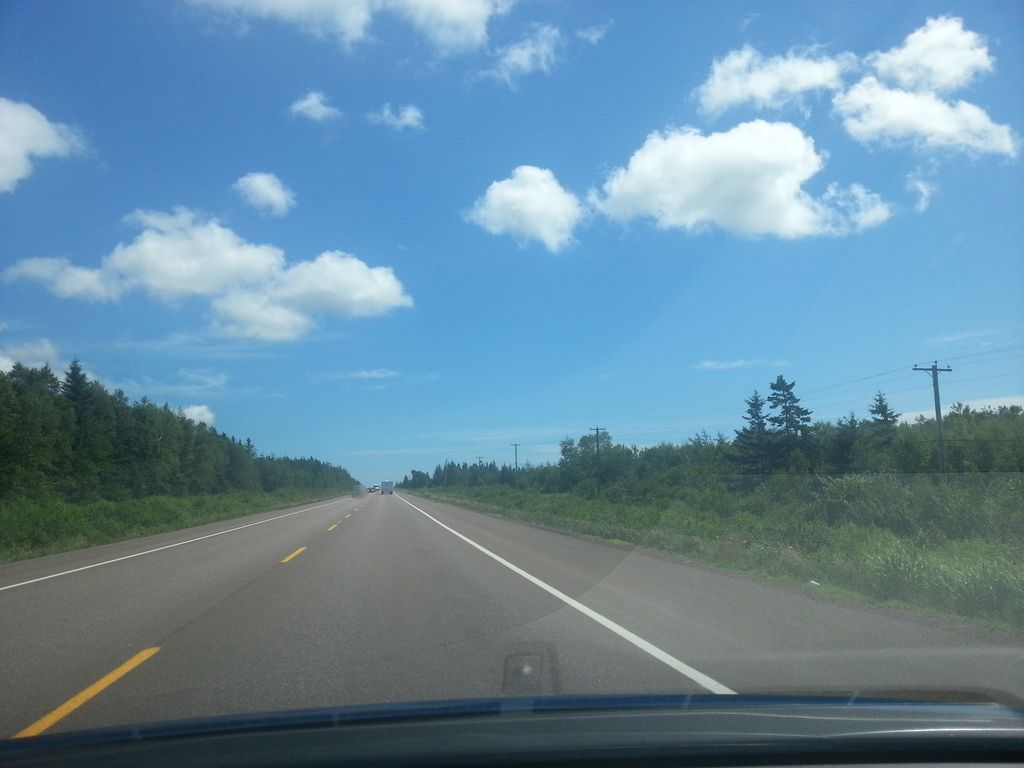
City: charlottetown